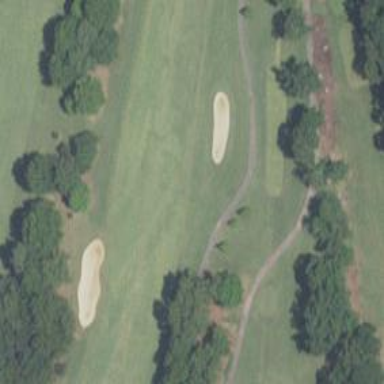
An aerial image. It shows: Service road designated as golf cart path.